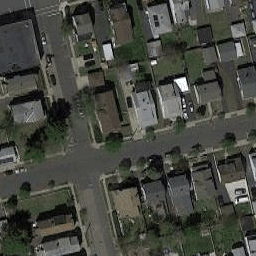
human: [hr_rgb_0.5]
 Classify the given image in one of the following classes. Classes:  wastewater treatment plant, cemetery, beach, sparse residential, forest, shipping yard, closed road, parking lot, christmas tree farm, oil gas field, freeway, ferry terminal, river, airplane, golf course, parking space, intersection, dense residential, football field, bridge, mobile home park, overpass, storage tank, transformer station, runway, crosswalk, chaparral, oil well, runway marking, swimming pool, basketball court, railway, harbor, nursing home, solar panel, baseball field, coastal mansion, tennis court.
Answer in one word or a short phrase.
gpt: intersection